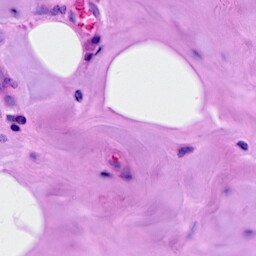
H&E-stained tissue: Breast